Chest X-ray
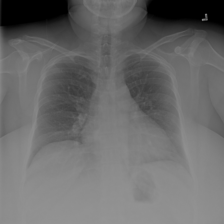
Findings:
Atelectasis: negative
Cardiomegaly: negative
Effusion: negative
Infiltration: positive
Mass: negative
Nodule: negative
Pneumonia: negative
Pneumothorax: negative
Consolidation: negative
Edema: negative
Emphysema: negative
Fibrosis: negative
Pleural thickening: negative
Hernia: negative